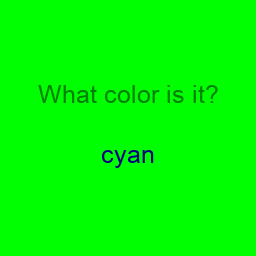
Color: navy
Color name shown: cyan
Background color: lime
Question text color: green